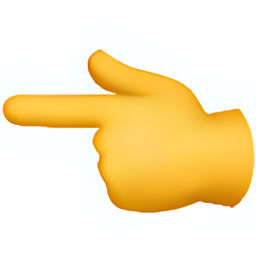
Name: white left pointing backhand index
Emoji: 👈
Group: People & Body
Sub-group: hand-single-finger